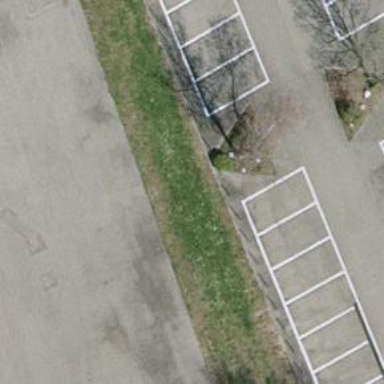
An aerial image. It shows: Bollard barrier.